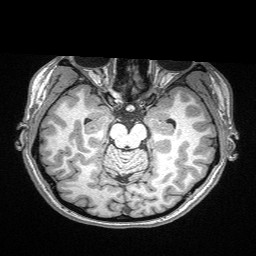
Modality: T1w
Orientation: coronal
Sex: female